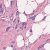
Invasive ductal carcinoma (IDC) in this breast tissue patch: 1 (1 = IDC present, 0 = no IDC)